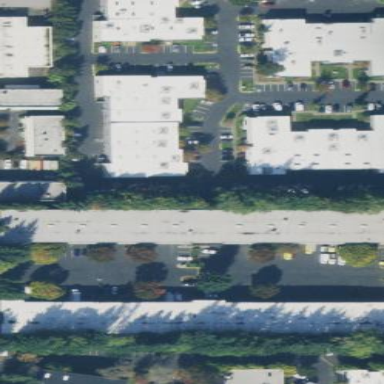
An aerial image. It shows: Commercial area known as business park.